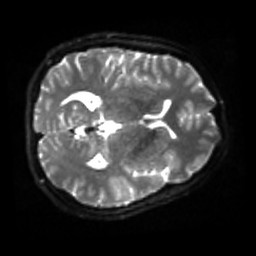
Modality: sbref
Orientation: axial
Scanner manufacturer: siemens
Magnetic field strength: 3 T
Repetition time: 4 s
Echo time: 0.0594 s